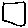
Label: square